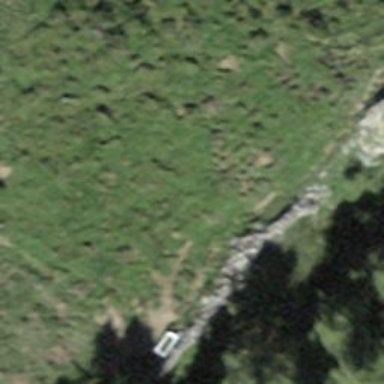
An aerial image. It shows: Wall made of dry stone.